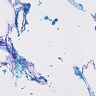
Metastatic tissue present: no